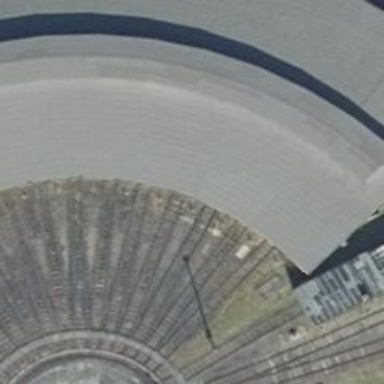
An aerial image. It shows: Railway yard.